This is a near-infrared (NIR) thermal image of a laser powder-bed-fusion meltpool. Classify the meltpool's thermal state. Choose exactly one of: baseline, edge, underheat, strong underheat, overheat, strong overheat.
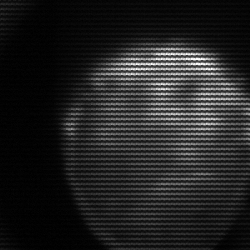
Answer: edge